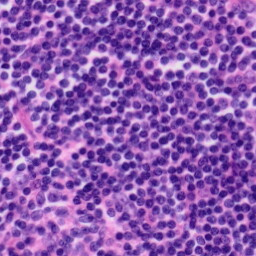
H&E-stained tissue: Tonsil